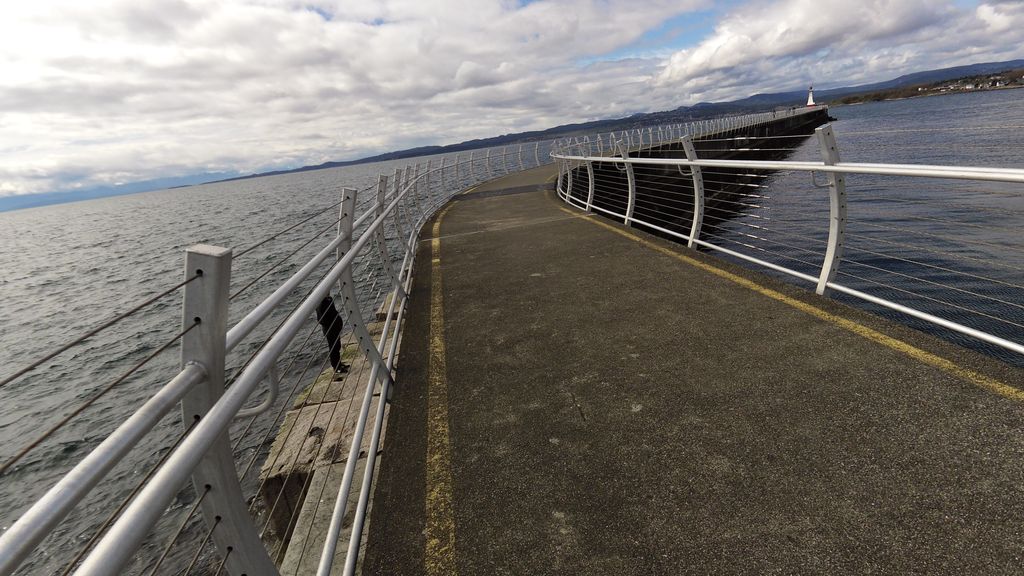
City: victoria